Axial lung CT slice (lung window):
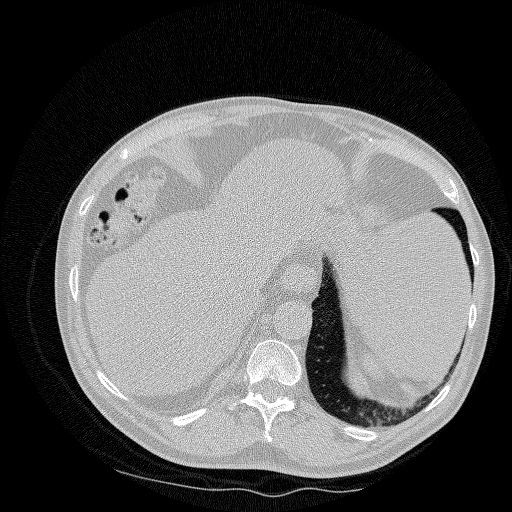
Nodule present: no